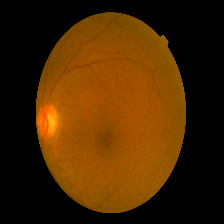
Diabetic retinopathy grade: Mild